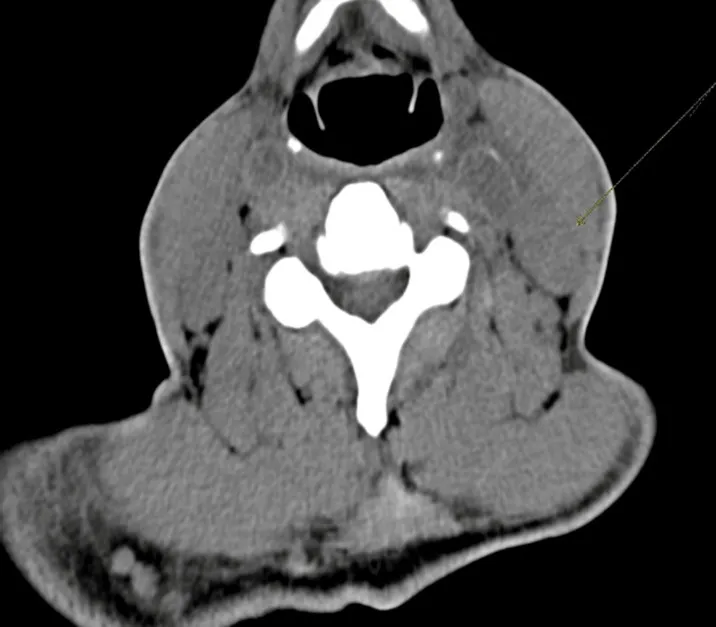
CT scan of soft tissue neck without contrast showing diffuse cervical lymphadenopathy.
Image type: radiology (ct)